Field crop: maize
Growth stage: 2
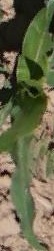
Species: maize